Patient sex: M
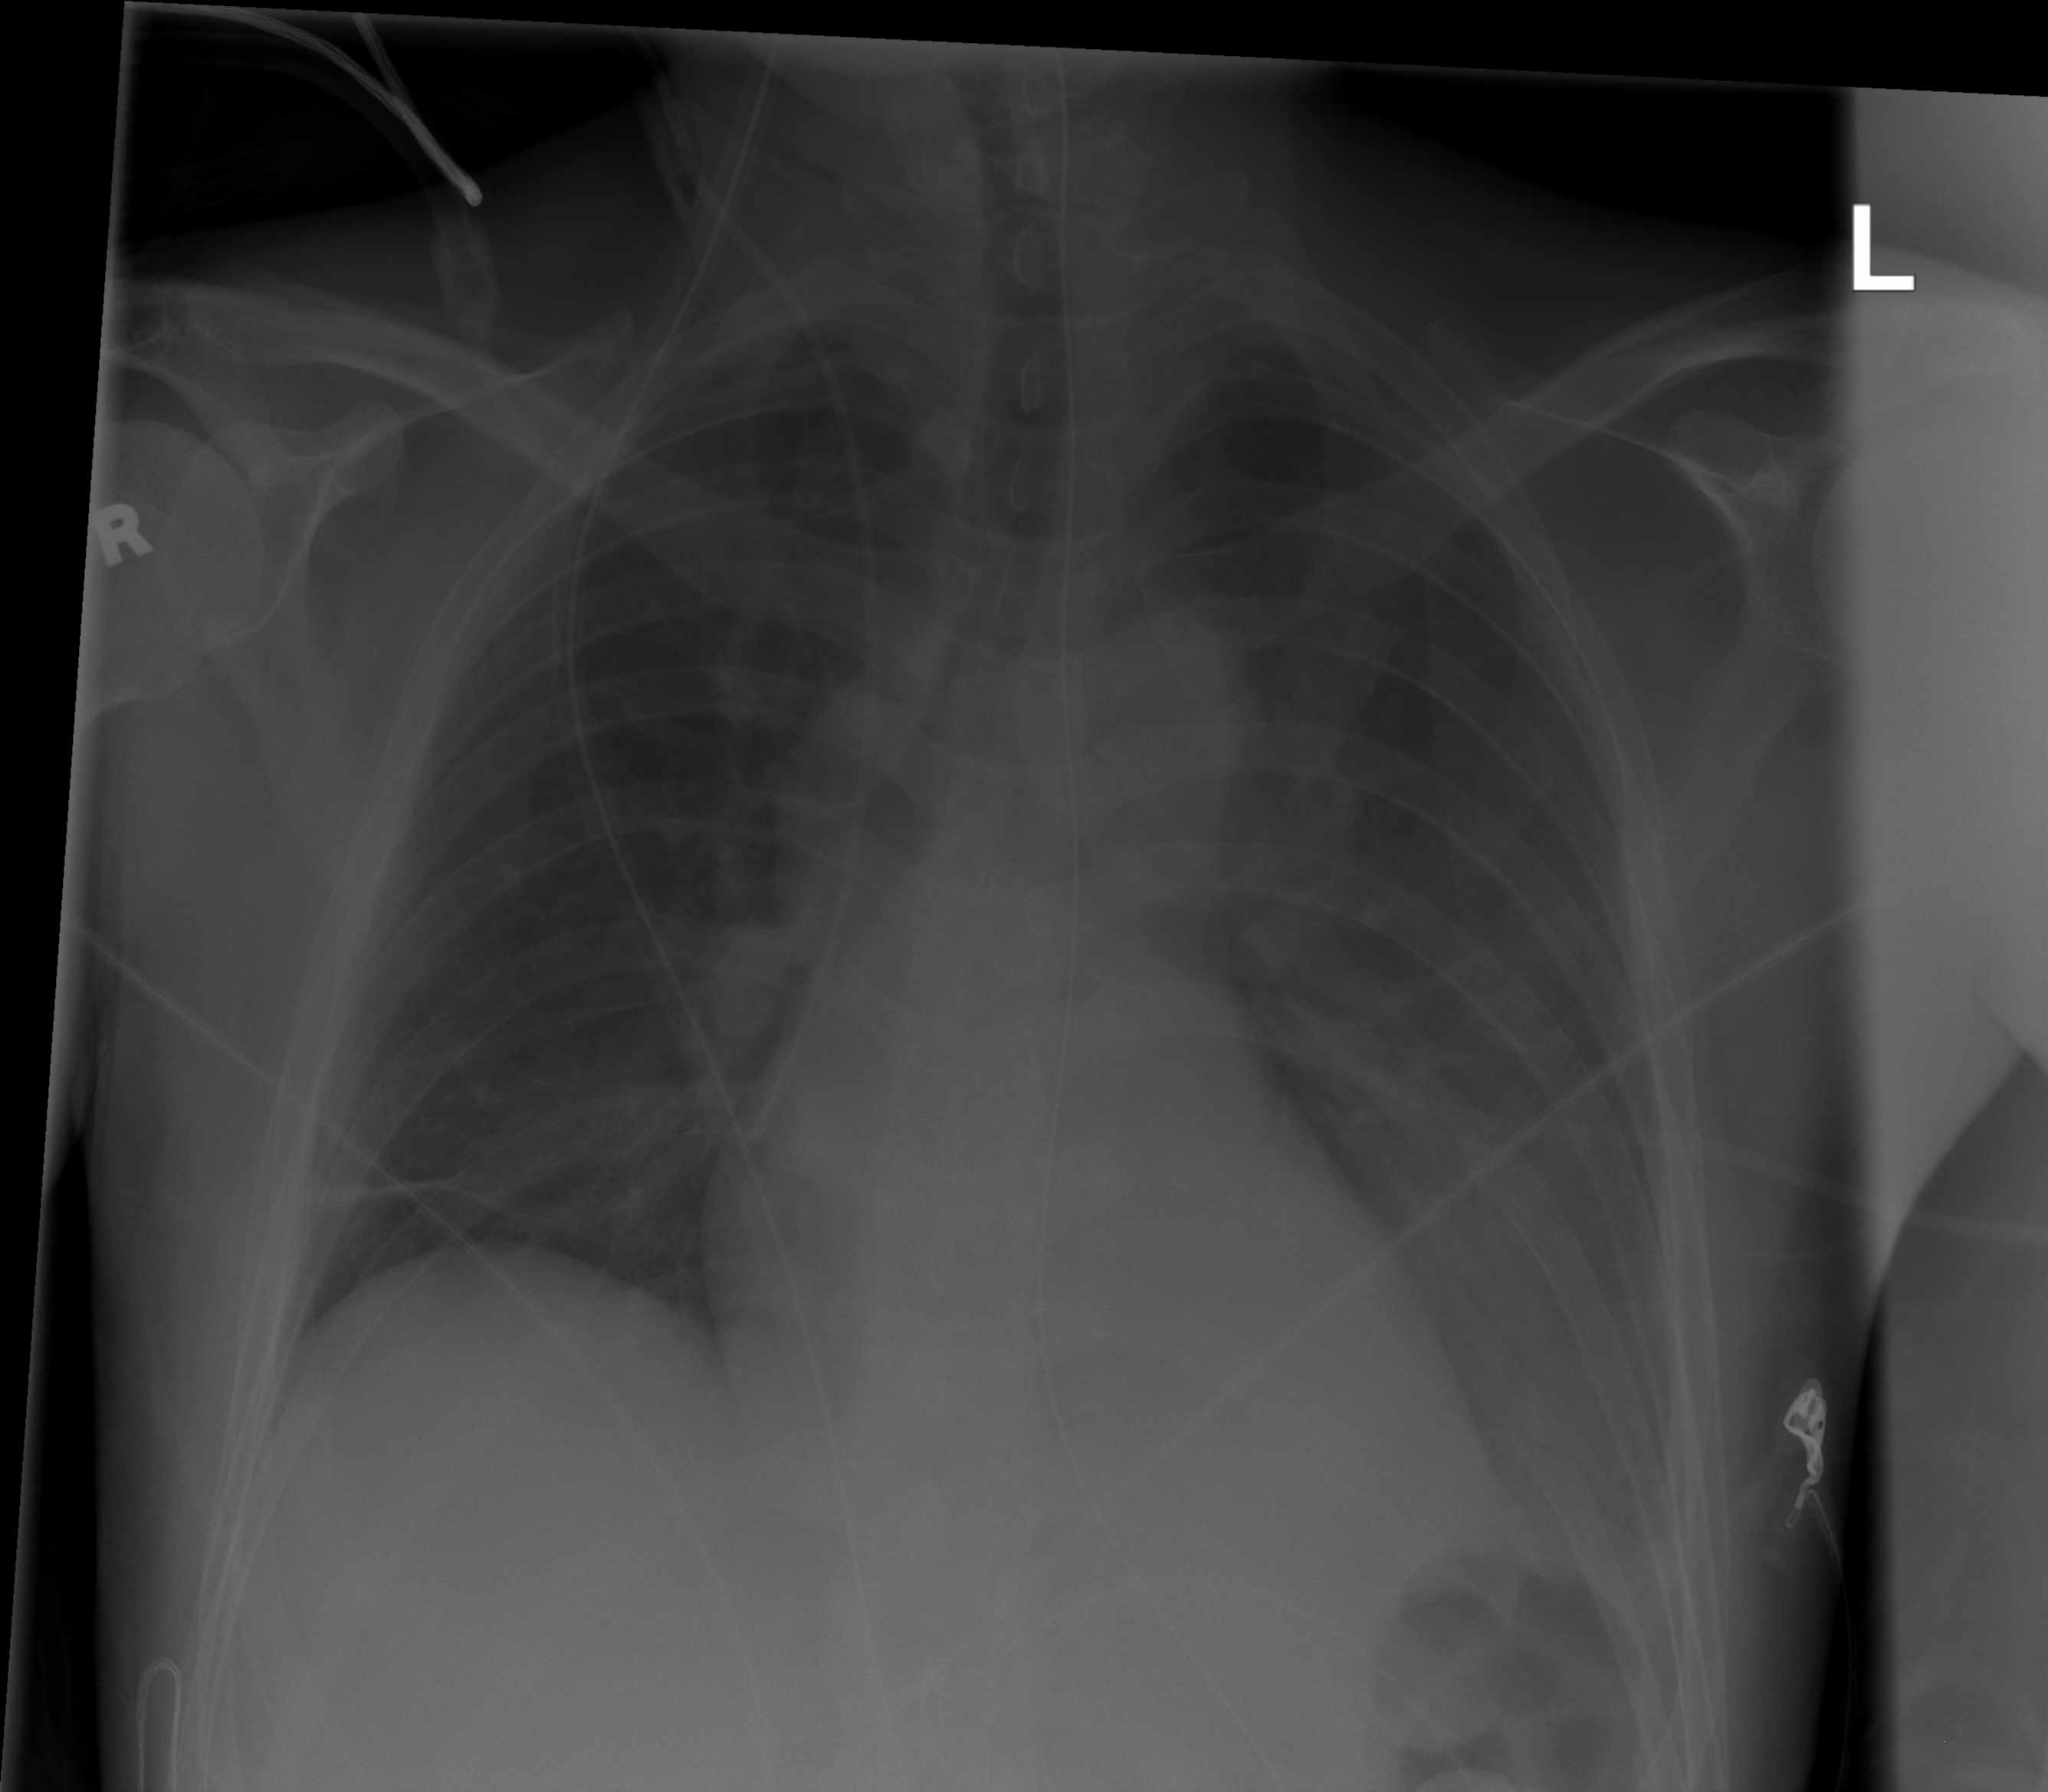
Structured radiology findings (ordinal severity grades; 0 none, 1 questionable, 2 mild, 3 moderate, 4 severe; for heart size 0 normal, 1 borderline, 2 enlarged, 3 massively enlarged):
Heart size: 0
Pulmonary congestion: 2
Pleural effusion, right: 0
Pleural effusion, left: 3
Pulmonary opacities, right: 0
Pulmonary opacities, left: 0
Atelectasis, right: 0
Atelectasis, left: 3